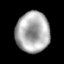
Tissue: lung
Cell type: Epithelial cells
Senescence score: 0.1606
Nuclear area (px): 1328
Mean DAPI intensity: 172.786